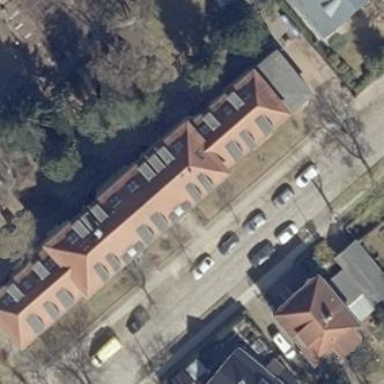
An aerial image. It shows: Hipped roof on residential building.